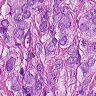
Metastatic tissue present: yes